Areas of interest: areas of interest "Educational"
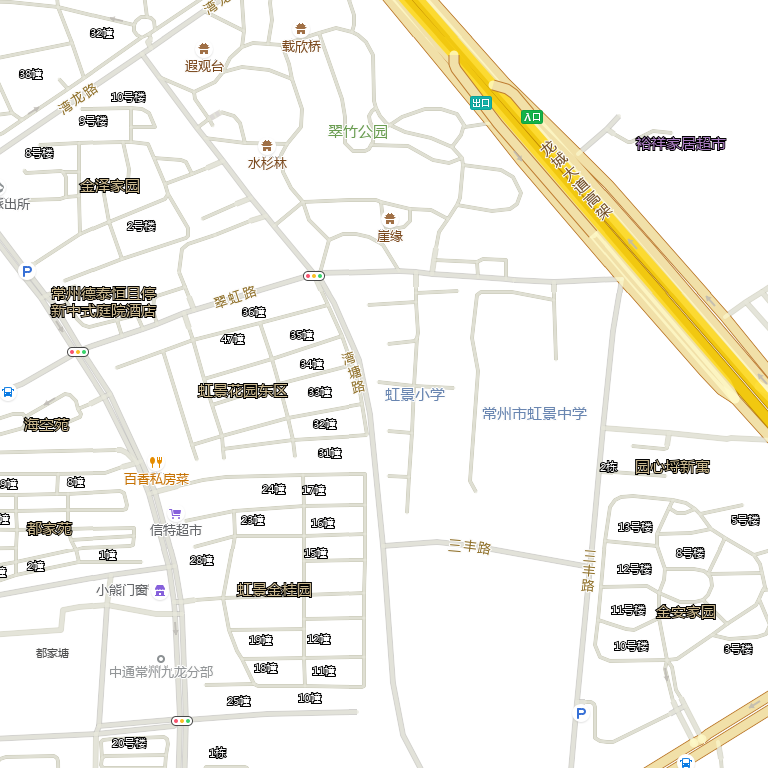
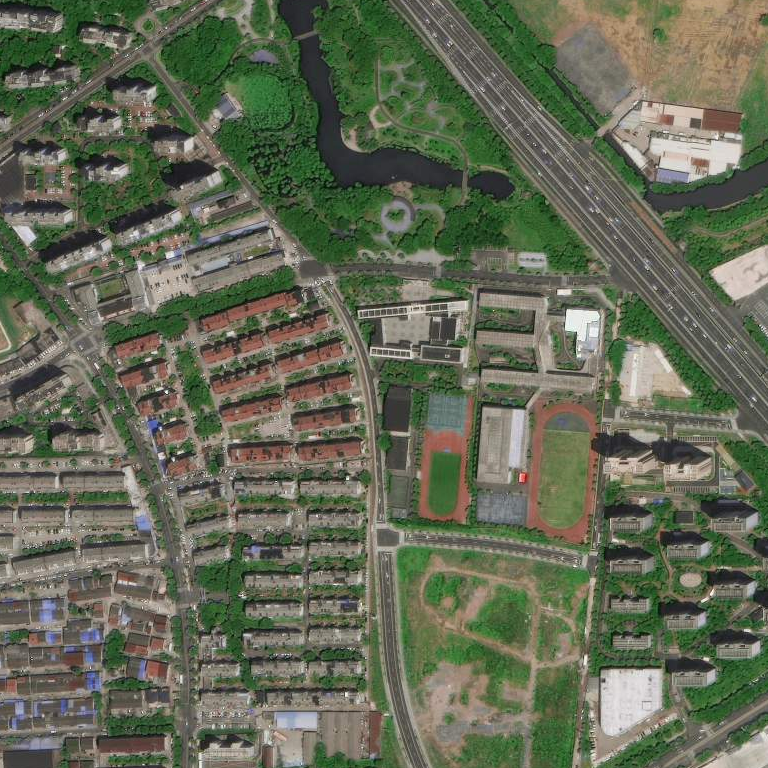